Field crop: maize
Growth stage: 2
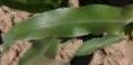
Species: maize